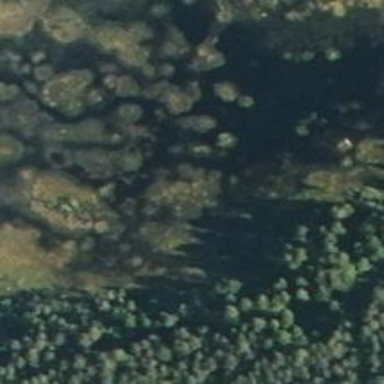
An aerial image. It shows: Pond surrounded by natural water.